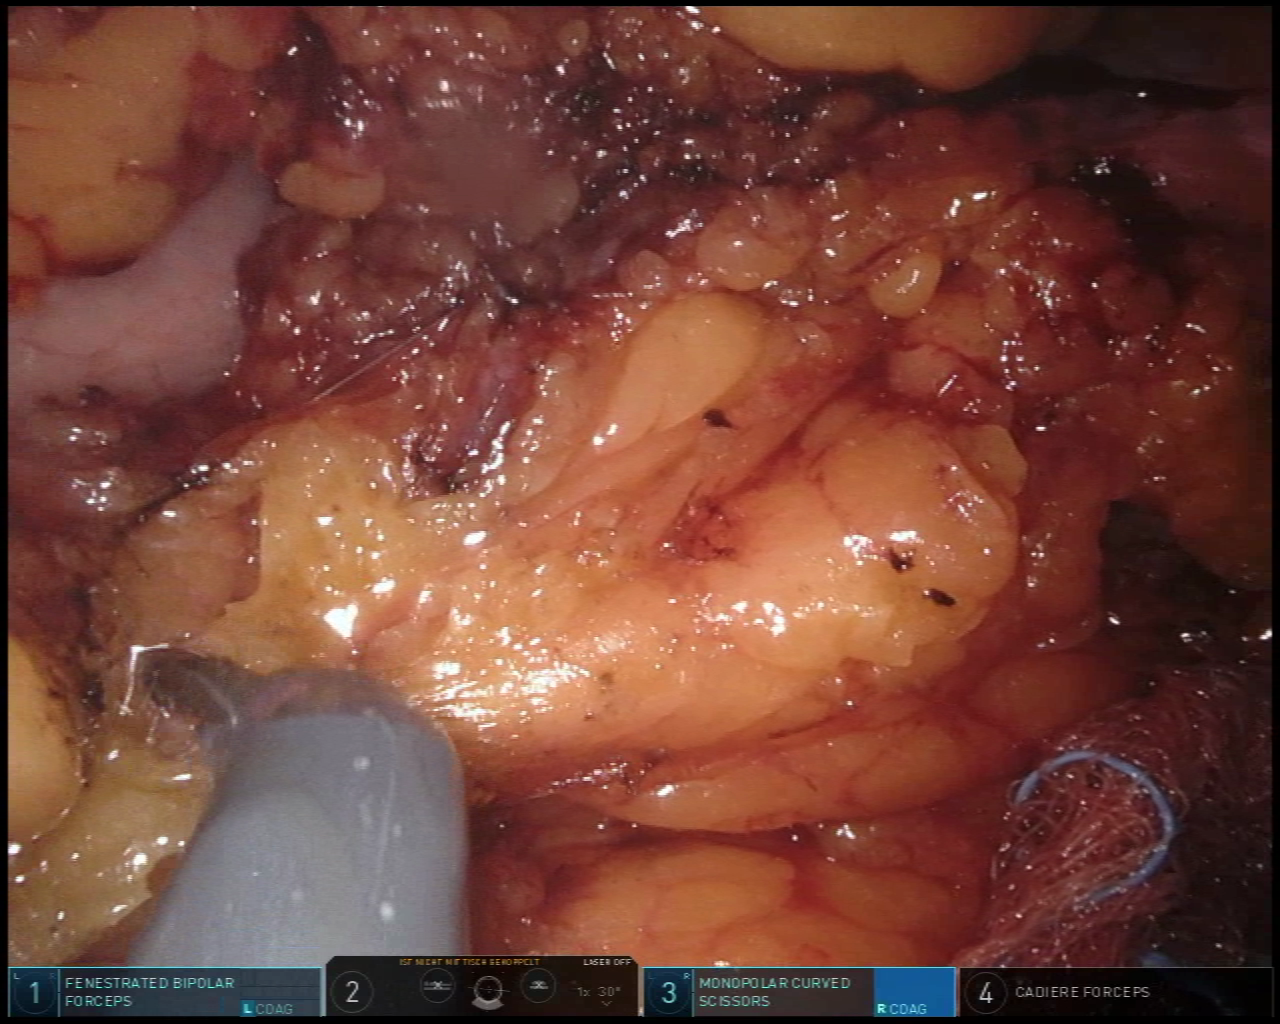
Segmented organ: stomach
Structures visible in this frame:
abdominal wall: yes
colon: no
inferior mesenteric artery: no
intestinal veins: no
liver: no
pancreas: no
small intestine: no
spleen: no
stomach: yes
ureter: no
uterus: no
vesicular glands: no